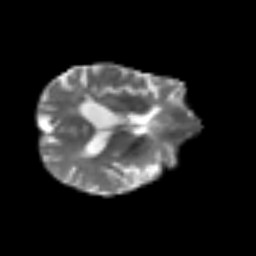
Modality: T2w
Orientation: axial
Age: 64
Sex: male
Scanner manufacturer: siemens
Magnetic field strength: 3 T
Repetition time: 3.2 s
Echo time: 0.081 s